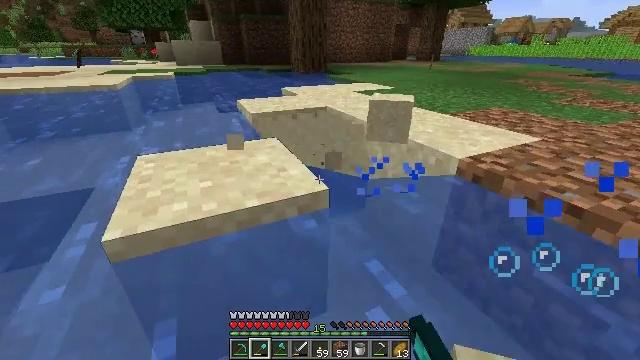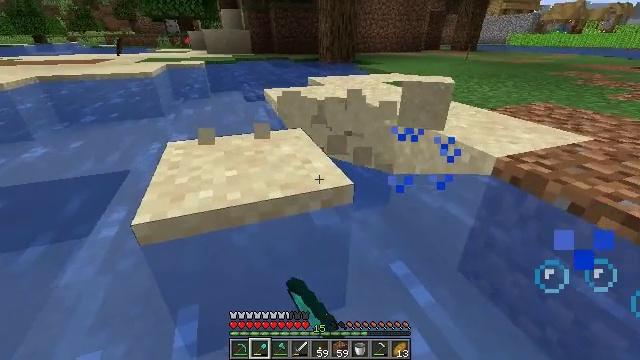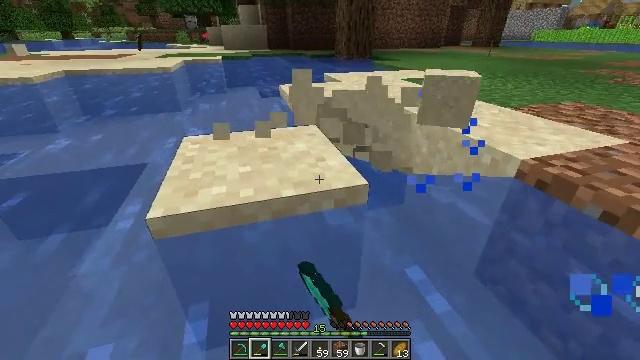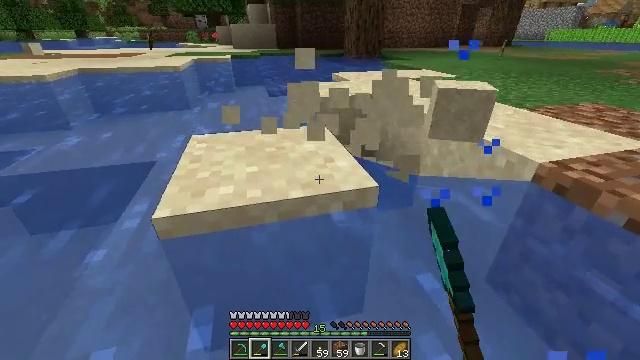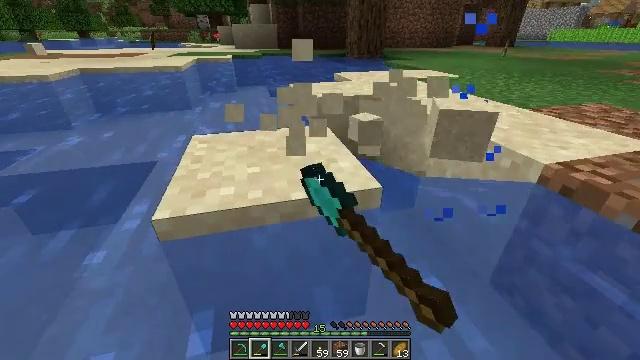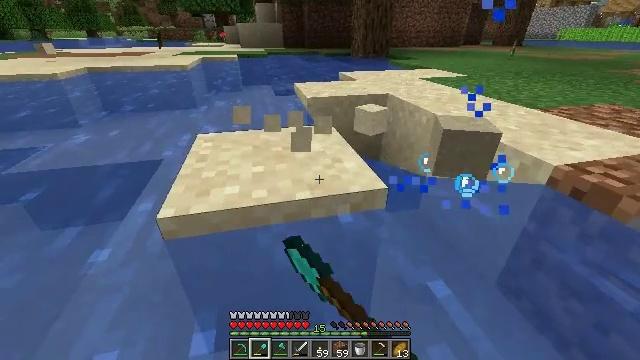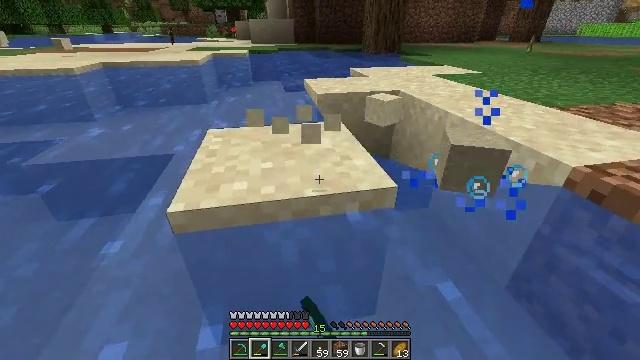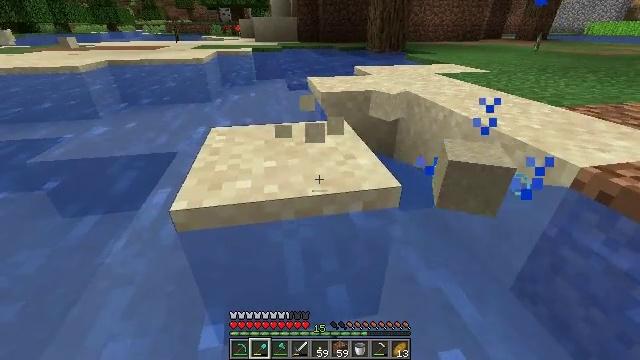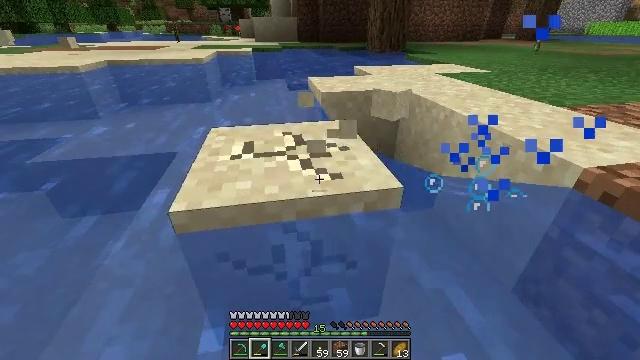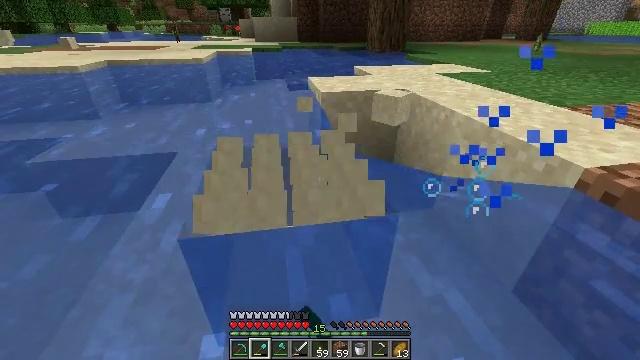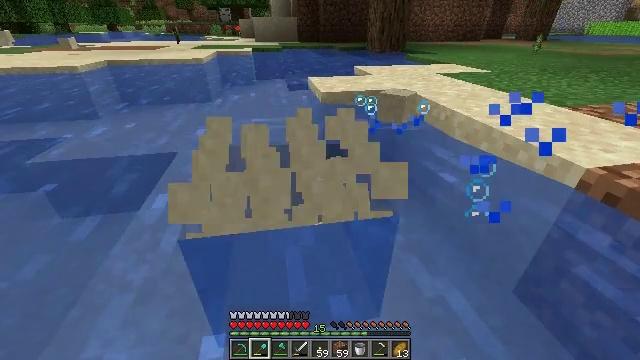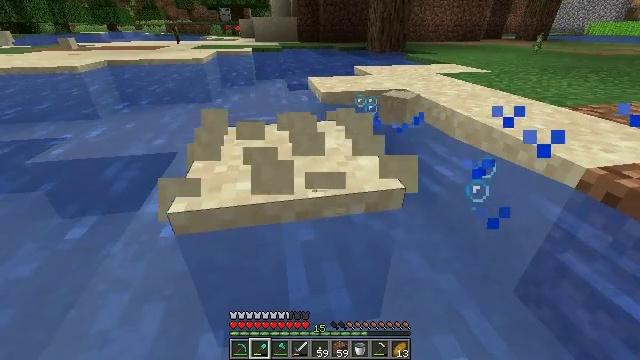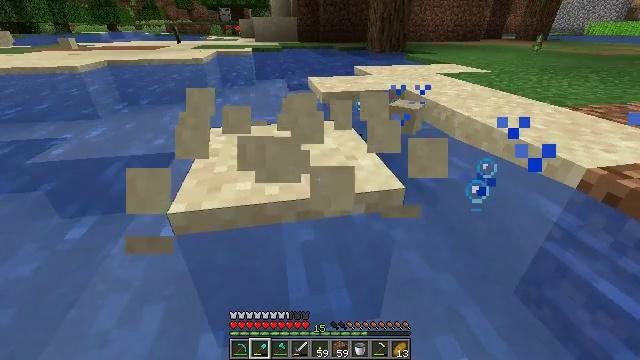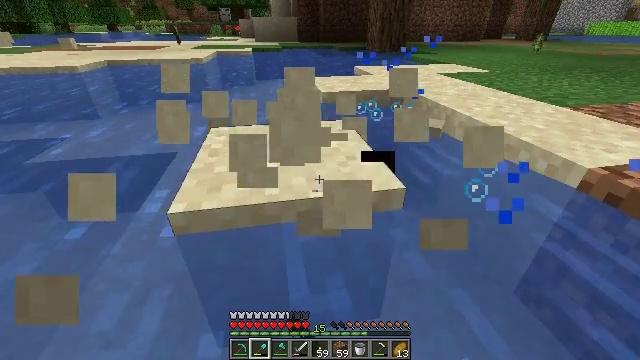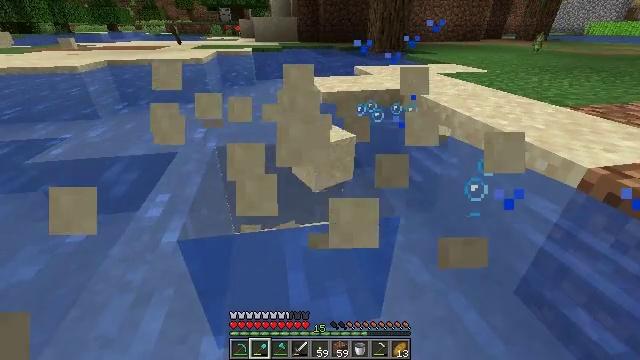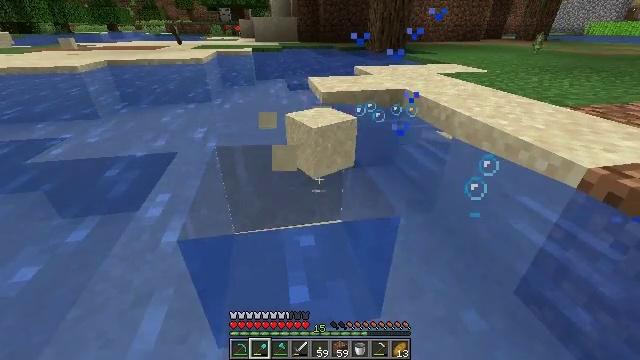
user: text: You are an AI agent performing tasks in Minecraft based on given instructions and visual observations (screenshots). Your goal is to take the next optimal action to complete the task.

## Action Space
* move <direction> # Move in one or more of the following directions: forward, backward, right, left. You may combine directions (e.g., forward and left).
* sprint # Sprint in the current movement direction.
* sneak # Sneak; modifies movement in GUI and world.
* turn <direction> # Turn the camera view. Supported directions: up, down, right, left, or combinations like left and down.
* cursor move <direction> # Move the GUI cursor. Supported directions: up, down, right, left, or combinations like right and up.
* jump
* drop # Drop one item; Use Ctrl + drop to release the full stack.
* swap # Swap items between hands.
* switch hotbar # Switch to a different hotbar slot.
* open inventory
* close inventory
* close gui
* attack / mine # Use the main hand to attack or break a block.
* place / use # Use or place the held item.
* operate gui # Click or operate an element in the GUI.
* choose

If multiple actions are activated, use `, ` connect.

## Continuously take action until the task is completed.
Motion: motion action
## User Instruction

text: Mine sand by the water.
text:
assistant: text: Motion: turn left and down, attack / mine
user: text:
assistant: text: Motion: turn left, attack / mine
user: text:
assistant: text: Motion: turn left, attack / mine
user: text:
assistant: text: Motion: attack / mine
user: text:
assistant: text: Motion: turn left, attack / mine
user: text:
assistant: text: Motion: turn left
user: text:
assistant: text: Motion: no_op
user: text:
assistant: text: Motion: attack / mine
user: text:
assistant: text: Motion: attack / mine
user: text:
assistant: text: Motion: attack / mine
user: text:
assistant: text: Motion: attack / mine
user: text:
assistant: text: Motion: attack / mine
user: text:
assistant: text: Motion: attack / mine
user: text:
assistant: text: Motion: attack / mine
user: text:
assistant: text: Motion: attack / mine
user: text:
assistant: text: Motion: attack / mine
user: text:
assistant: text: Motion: attack / mine
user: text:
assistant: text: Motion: attack / mine
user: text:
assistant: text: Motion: no_op
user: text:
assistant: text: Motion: no_op
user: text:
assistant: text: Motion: no_op
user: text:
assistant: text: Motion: no_op
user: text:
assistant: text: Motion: turn right
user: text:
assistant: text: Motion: turn up
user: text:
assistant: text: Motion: no_op
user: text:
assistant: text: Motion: no_op
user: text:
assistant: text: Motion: no_op
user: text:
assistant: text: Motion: no_op
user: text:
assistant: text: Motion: no_op
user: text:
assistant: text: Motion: move forward